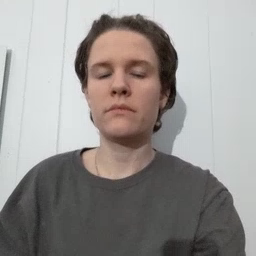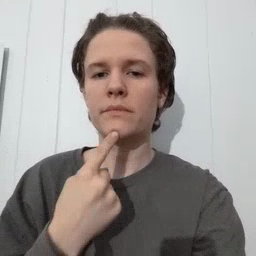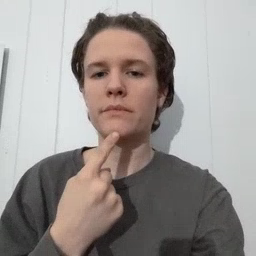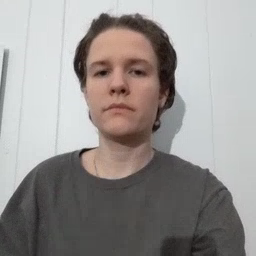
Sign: chin